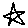
Label: star